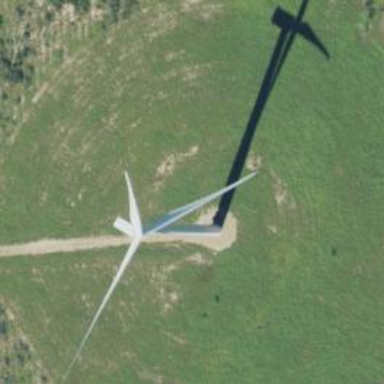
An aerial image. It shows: Wind generator powered by horizontal axis wind turbine.